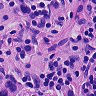
Metastatic tissue present: yes